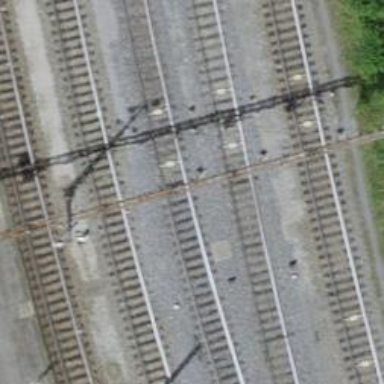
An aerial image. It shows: Railway signal.